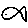
Label: fish